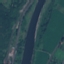
Land use / land cover class: River